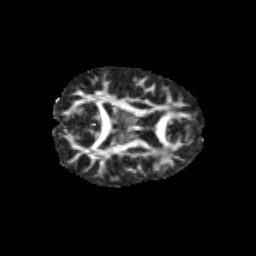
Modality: FA
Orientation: axial
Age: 13
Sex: female
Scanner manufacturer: siemens
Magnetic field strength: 3 T
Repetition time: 3.8 s
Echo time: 0.07 s